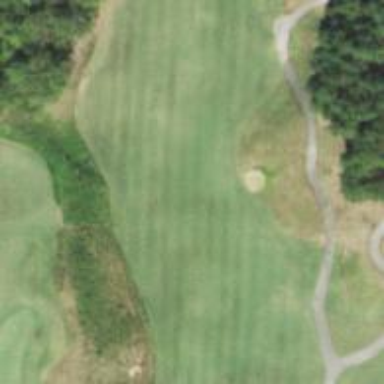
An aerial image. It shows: Golf hole.